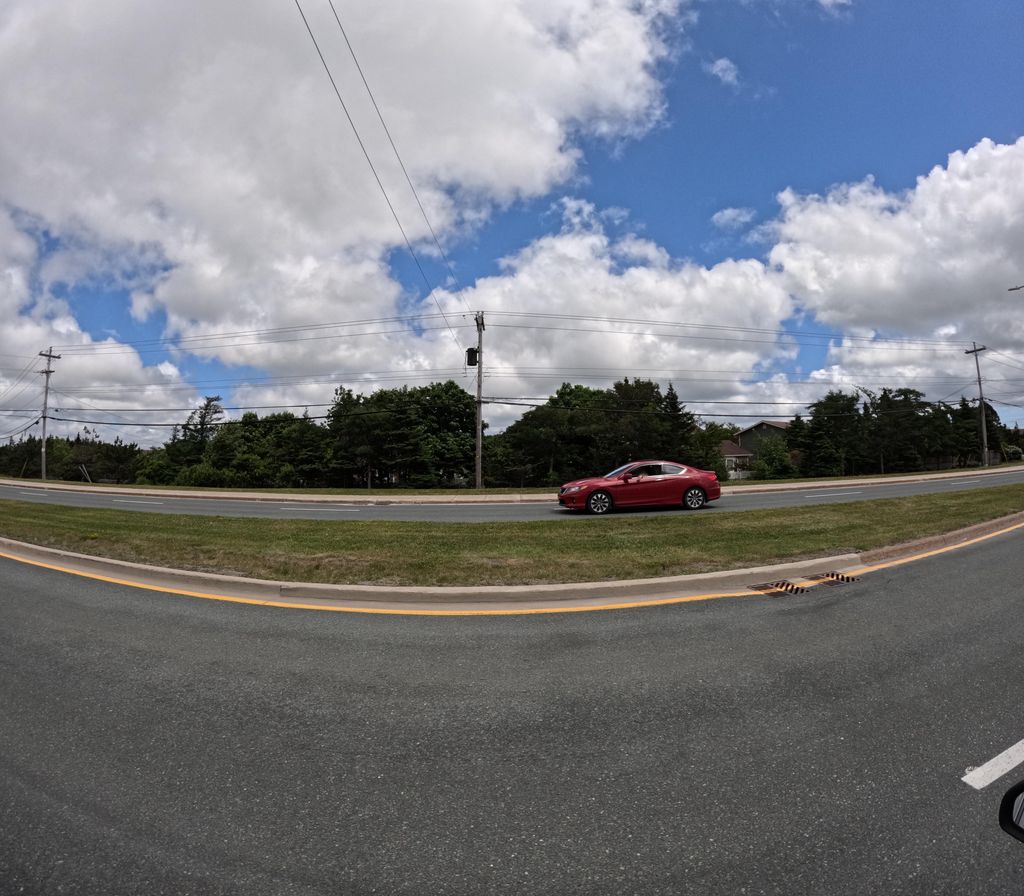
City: st_johns